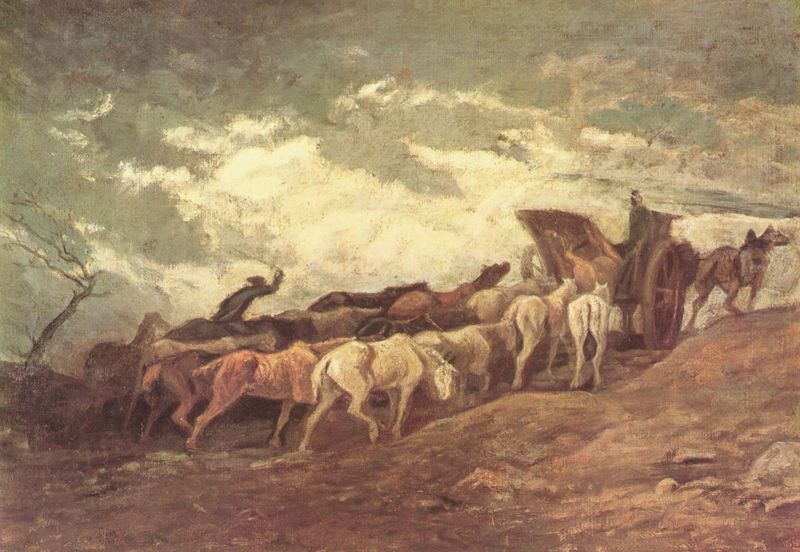
Titel: Pferdezug
Künstler: Honoré Daumier
Standort: Mailand
Institution: Privatsammlung
Schlagwörter: baum, berg, blau, dunkel, gemälde, gewitter, himmel, kopf, mann, meer, weiß, wolken, landschaft, menschen, ocker, sand, äste, braun, frankreich, grau, hell, männer, schwarz, strasse, hund, tier, tiere, tuch, weg, wolke, malerei, arm, mensch, stein, steine, tod, tot, öl, ast, baumstamm, erde, feld, horizont, hügel, kalt, kühe, natur, stamm, strauch, vieh, wind, zweige, gehen, sonne, boden, land, realismus, traurig, anhöhe, arbeit, bauern, esel, karren, pferd, pferde, reiter, räder, stock, beine, bewölkt, reiten, düster, stab, abhang, acker, hart, schleppen, schwer, anstieg, berge, dürre, hang, leer, wüste, zug, öde, gelände, nebel, herde, kahl, kuh, geröll, winter, einspänner, kutsche, speichen, treiben, ziehen, ich seh nix, rad, wagen, wagenrad, böschung, romantik, sturm, unwetter, steppe, bauer, gestalt, metzger, rinder, schlachten, wandern, kälte, kuppe, kutscher, peitsche, hallo, marsch, schimmel, treiber, daumier, karg, hunger, lichtstimmung, streitwagen, gespann, schafe, ochse, ochsen, stier, hirte, hirten, schlagen, ziege, baumstumpf, führen, ziegen, fahrt, mager, mühe, fuhrwerk, auftrieb, kalh, tross, trist, bergauf, tieren, öd, hirt, trieb, holzräder, honoré daumier, kühr, antreiben, track, drückend, gegenwind, trün, wanderzudng, dürster, hörde, dörr, grauß